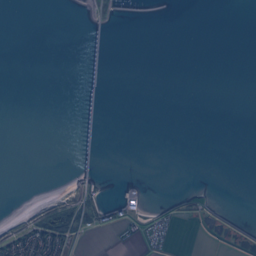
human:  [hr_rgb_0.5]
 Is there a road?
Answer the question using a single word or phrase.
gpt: yes

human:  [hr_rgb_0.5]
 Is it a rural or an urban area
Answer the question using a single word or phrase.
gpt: rural

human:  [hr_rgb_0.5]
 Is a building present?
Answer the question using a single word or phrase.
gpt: yes

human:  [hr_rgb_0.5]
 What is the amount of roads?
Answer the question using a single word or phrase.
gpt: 90

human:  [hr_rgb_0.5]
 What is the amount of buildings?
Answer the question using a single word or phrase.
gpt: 278

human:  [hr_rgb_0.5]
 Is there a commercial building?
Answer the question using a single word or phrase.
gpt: yes

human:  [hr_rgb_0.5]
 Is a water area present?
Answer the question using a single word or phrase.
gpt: yes

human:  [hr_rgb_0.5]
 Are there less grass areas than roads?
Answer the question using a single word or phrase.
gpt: yes

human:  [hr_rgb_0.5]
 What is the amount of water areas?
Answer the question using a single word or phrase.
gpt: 7

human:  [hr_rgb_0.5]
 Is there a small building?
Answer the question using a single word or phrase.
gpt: yes

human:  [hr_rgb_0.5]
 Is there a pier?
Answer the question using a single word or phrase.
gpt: yes

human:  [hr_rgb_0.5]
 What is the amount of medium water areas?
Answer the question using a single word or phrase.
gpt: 1

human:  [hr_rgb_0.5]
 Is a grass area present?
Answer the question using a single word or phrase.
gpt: yes

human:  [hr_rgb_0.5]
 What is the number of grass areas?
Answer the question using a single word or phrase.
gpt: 35

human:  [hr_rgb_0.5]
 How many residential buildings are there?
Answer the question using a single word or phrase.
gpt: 273

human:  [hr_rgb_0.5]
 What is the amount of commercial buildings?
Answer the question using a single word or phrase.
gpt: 4

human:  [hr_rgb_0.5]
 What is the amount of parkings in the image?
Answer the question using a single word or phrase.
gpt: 3

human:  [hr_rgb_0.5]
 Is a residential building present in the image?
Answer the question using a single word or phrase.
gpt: yes

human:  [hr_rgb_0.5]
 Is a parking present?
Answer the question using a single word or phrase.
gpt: yes

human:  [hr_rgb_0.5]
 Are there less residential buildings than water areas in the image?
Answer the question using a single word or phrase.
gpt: no

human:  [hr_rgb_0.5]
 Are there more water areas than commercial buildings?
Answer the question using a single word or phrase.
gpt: yes

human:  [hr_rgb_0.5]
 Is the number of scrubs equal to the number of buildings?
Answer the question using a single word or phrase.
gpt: no

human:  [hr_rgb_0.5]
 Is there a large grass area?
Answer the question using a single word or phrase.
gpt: yes

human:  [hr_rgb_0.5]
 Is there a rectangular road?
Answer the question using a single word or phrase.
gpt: no

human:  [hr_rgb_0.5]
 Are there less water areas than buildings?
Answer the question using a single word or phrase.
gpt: yes

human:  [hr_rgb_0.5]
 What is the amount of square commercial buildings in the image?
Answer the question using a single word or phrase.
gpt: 0

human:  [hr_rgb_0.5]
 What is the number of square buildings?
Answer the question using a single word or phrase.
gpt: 2

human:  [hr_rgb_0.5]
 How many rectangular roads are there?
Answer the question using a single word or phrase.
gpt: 0

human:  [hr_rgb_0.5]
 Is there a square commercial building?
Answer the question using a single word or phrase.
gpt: no

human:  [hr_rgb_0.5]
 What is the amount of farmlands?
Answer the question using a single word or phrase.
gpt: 5

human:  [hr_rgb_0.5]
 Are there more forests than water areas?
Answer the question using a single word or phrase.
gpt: yes

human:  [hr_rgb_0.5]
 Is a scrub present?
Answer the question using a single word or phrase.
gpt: yes

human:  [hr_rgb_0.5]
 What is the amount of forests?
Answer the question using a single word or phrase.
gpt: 14

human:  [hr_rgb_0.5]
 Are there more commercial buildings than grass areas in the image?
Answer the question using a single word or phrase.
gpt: no

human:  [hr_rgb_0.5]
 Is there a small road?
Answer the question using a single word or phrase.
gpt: yes

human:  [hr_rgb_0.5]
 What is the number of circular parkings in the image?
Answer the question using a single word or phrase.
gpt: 0

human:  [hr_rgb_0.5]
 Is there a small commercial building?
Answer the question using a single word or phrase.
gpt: yes

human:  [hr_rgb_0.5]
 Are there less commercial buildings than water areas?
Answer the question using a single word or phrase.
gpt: yes

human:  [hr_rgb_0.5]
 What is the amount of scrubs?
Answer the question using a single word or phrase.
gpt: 5

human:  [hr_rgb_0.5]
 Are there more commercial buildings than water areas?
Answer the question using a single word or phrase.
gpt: no

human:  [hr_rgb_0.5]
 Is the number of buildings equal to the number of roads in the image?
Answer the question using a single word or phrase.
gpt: no

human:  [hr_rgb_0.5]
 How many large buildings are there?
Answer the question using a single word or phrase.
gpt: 0

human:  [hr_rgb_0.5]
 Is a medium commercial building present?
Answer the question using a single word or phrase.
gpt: yes

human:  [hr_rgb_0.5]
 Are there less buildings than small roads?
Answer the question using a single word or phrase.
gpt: no

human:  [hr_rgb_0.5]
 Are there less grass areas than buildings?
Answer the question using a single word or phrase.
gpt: yes

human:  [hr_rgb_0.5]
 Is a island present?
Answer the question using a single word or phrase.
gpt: yes

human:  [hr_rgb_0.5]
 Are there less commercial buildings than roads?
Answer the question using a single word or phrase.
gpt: yes

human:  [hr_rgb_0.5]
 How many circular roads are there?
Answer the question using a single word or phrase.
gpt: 0

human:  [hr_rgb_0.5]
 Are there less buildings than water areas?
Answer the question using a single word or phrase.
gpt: no

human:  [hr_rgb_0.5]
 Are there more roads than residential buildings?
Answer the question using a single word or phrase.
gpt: no

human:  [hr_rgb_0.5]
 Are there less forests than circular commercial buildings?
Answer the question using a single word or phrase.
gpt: no

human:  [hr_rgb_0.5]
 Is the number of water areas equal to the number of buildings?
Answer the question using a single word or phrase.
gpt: no

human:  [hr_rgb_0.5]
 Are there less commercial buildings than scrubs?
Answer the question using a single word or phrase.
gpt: yes

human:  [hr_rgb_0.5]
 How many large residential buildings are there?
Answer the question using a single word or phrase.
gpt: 0

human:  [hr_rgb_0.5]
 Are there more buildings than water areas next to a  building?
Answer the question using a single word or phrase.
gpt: yes

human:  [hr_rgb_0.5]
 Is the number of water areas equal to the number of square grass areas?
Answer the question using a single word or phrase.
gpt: no

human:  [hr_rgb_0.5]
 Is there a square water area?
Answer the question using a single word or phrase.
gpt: no

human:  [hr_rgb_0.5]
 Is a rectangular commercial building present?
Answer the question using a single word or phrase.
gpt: yes

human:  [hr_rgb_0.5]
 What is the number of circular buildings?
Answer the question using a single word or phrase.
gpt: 2

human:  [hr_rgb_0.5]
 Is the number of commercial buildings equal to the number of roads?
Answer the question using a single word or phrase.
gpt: no

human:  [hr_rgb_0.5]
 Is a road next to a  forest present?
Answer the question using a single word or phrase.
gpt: yes

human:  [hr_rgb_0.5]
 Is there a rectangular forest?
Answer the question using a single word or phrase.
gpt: yes

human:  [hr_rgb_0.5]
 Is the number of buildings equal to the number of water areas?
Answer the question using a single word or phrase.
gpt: no

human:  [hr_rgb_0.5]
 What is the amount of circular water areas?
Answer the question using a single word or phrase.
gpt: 0